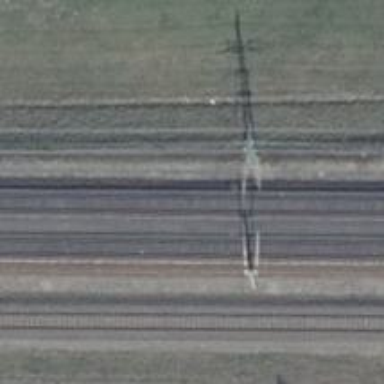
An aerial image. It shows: Railway signal with block marker type for train protection. Catenary masts are present along the railway signal.